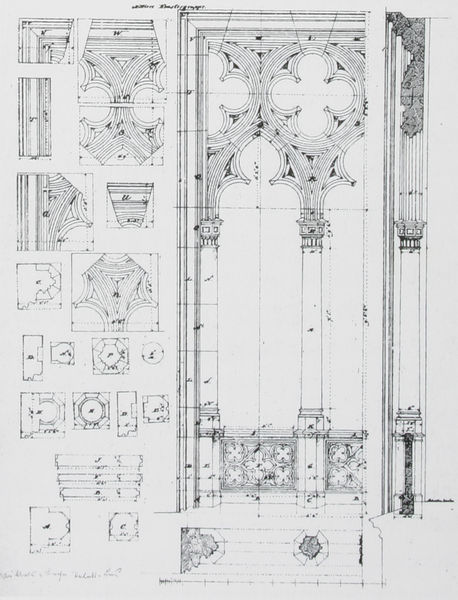
Titel: Wittelsbacher Palast, München, Fensterdetails
Künstler: Friedrich von Gärtner
Standort: München
Institution: Architekturmuseum der Technischen Universität
Schlagwörter: dunkel, weiß, blume, fenster, grau, hell, pfeiler, schwarz, skizze, säule, säulen, zeichnung, ornament, profile, architektur, rahmen, steine, brüstung, kirche, gotik, schrift, bilder, bogen, stab, türe, rand, detail, verzierung, geländer, stufen, bögen, kolonnade, entwurf, kopie, kathedrale, kapitell, rosette, plan, entwürfe, musterbuch, durchbrochen, pass, beschreibung, details, lanzettfenster, masswerk, kapitel, grundriss, kleeblatt, aufriss, maßstab, fragmente, teile, maße, vierpass, kreuzblume, wandverzierung, einzelteile, fensterentwurf, massfenster, schaff, gesamtsicht aufriß, motif, kolonnadse, bürstung, kirchenfront